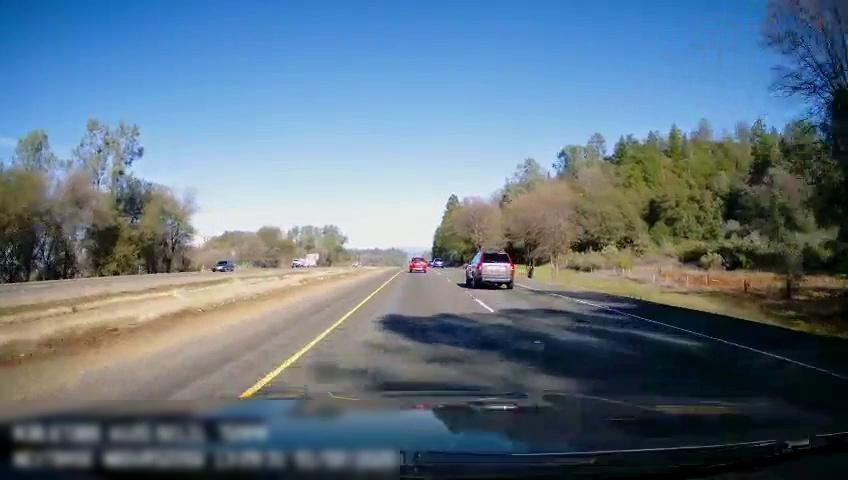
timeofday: Day
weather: Sunny
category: Drivable Space
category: Drivable Space
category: Vehicles | SUV
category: Vehicles | SUV
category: Vehicles | SUV
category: Vehicles | Car
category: Vehicles | Truck
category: Vehicles | Truck
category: Lanes | Current Lane
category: Lanes | Current Lane
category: Lanes | Alternate Lane